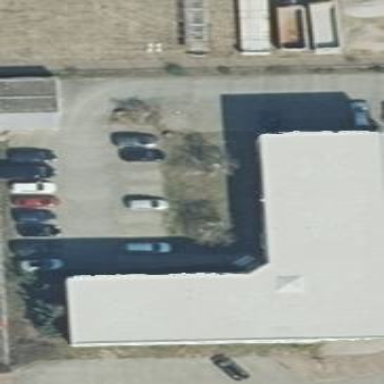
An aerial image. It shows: Flat-roofed building.